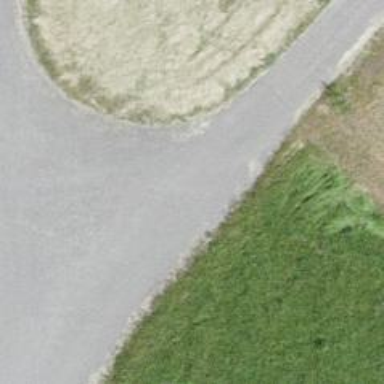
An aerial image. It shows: Asphalt track with grade1 surface.